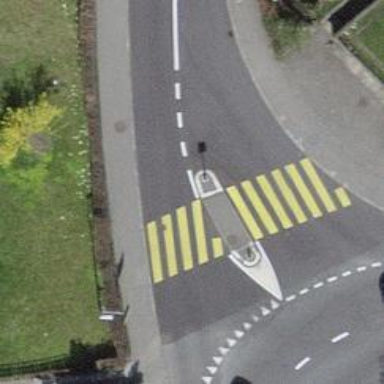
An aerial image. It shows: Footway that serves as traffic island.